Field crop: maize
Growth stage: 2
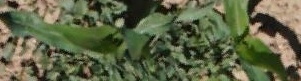
Species: maize